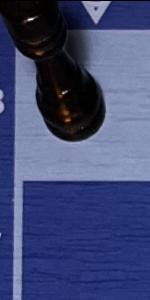
Label: Empty